Field crop: maize
Growth stage: 2
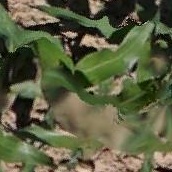
Species: maize